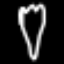
Label: fork